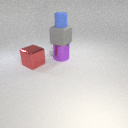
large gray rubber cube above large purple metal cylinder